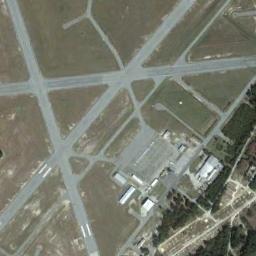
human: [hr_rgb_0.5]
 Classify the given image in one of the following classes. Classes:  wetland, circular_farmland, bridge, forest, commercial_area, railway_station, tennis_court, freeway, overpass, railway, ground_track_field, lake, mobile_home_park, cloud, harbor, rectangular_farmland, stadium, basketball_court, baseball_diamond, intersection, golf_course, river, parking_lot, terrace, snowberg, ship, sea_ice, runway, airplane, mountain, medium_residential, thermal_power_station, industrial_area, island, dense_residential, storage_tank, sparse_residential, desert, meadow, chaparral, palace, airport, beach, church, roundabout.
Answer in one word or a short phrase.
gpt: airport